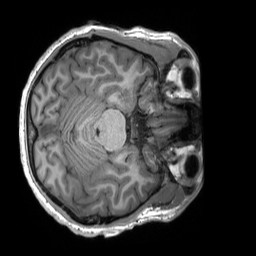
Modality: T1w
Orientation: axial
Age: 25
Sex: male
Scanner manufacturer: siemens
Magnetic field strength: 3 T
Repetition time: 2.3 s
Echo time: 0.00232 s